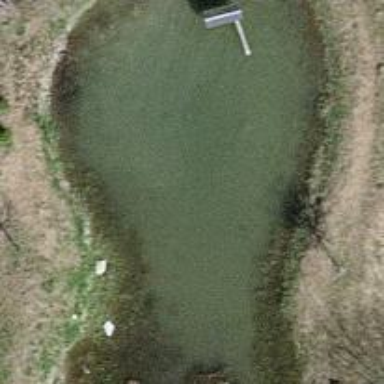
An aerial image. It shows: Pond with natural water.